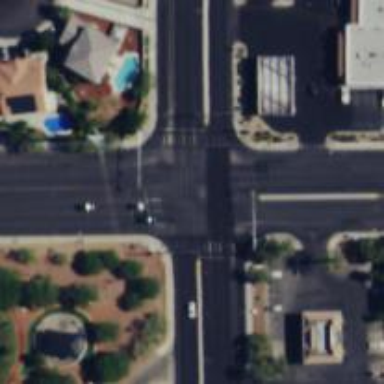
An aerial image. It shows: Solid stop line on the road.